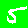
Digit: 5